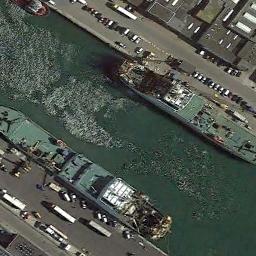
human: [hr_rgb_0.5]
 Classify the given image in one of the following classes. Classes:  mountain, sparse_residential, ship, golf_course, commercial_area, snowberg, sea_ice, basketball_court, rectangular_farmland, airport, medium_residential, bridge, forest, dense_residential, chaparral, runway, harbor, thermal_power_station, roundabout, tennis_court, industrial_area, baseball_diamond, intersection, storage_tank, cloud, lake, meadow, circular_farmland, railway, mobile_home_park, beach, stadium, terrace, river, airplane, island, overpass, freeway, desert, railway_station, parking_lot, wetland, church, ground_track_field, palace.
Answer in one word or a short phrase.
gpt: ship